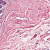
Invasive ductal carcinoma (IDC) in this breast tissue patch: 0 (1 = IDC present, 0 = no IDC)